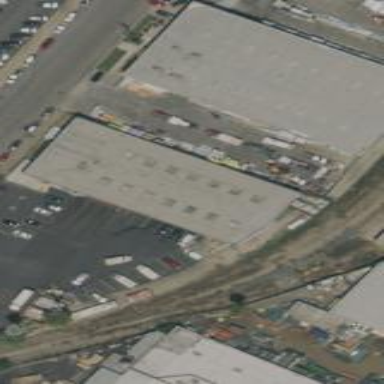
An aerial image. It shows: Warehouse building.